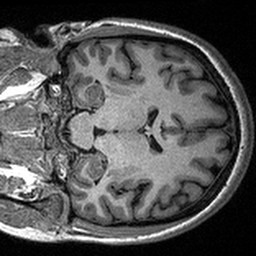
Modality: T1w
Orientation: coronal
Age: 31
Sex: female